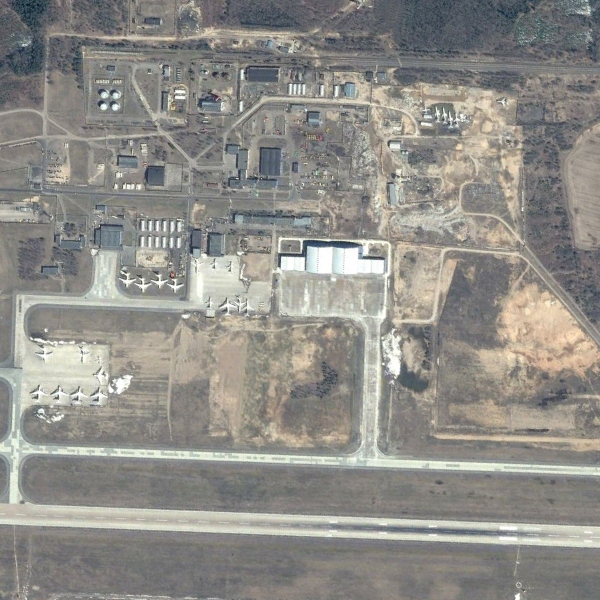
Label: Airport